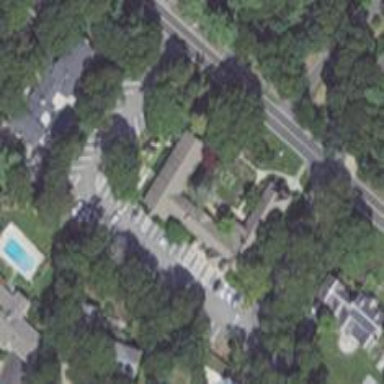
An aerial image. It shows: Building serving as place of worship.